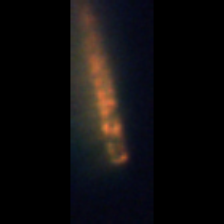
Taxon: Chaetoceros
Group: Diatoms